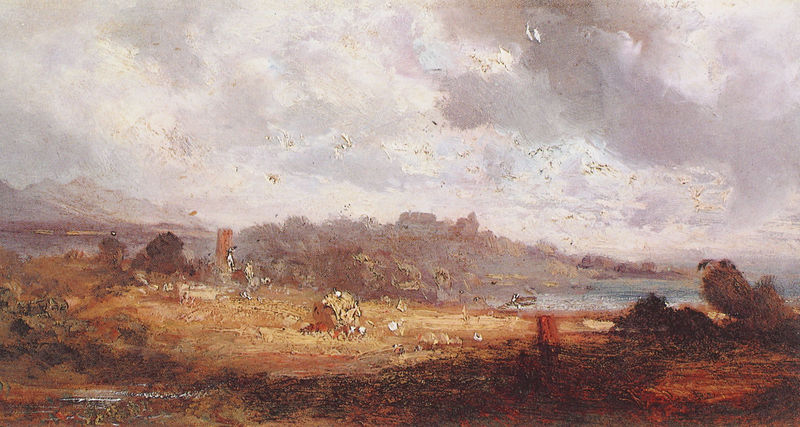
Titel: Erntelandschaft am Starnberger See
Künstler: Eduard d. Ä Schleich
Institution: Privatbesitz
Schlagwörter: baum, berg, blau, gemälde, himmel, meer, wasser, wolken, aquarell, bäume, fluss, landschaft, see, stadt, braun, skizze, weiss, haus, weg, wolke, malerei, erde, horizont, häuser, hügel, hütte, insel, turm, berge, kutsche, häuse, besch, heuwagen